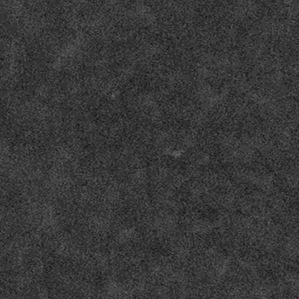
Label: frost